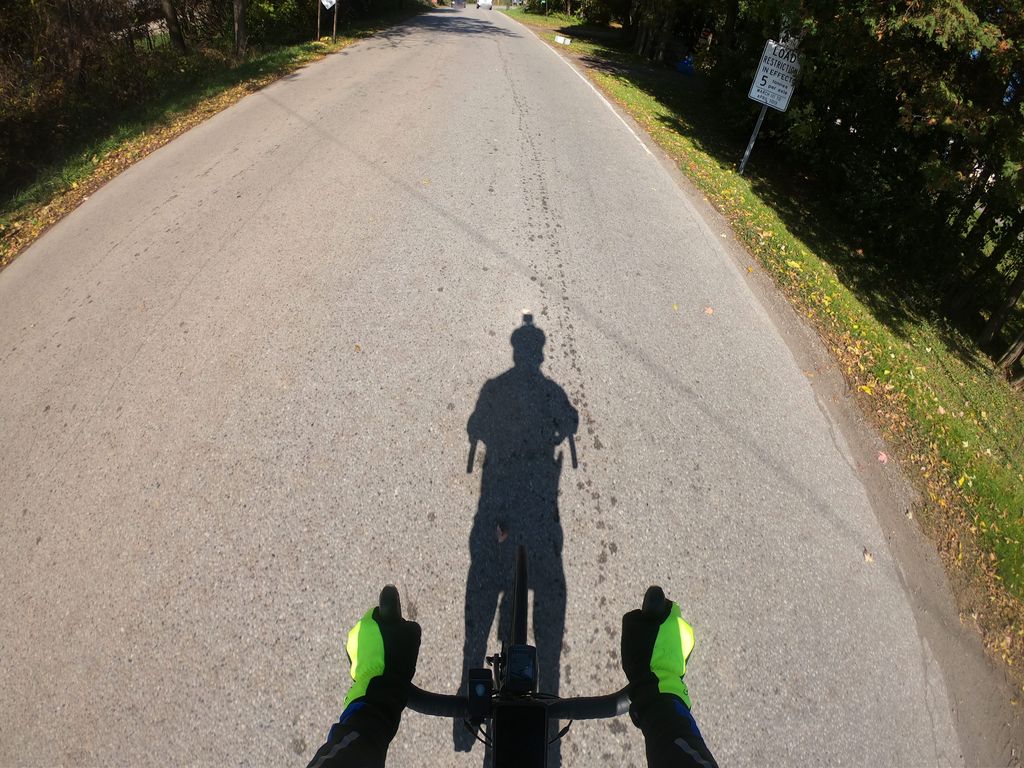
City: kitchener-waterloo